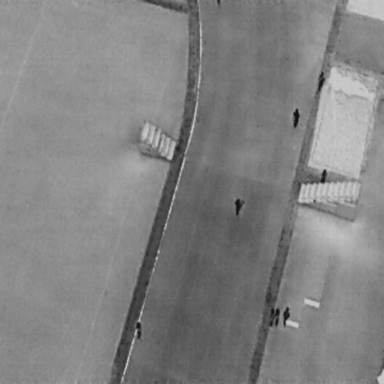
There are eight People in the infrared image.